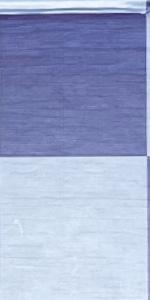
Label: Empty